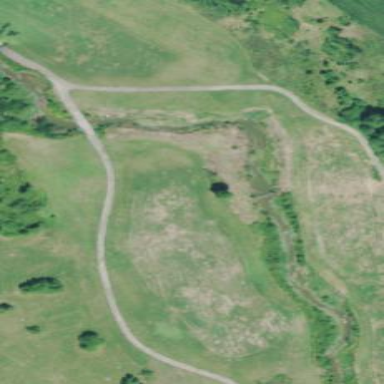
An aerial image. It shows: Golf fairway surrounded by grass.